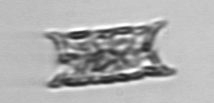
Label: Eucampia